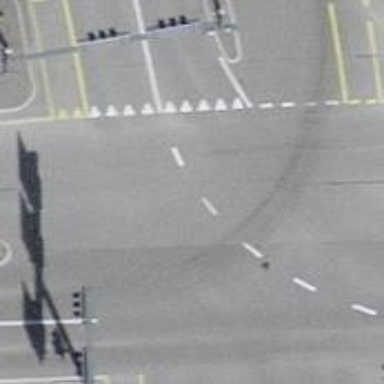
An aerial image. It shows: Asphalt road classified as primary highway.